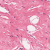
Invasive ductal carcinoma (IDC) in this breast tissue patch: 0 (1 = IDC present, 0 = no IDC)